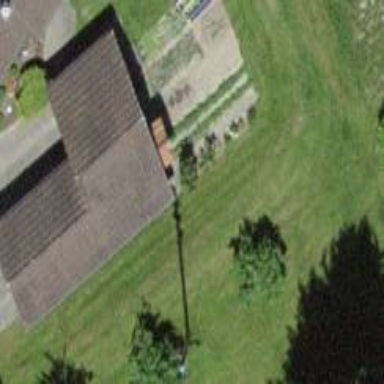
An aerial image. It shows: Garage building.